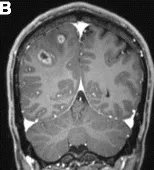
B; Axial post contrast T1 MRI showing peripheral ring enhancement and progression from previous post-surgical imaging (right).
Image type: radiology (mri)